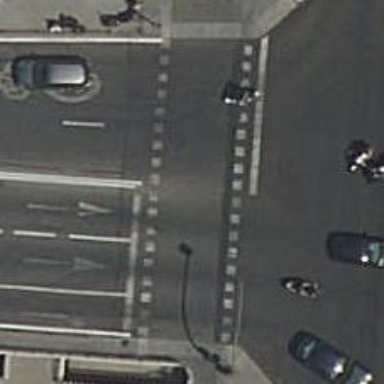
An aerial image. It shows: Zebra crossing with traffic signals.